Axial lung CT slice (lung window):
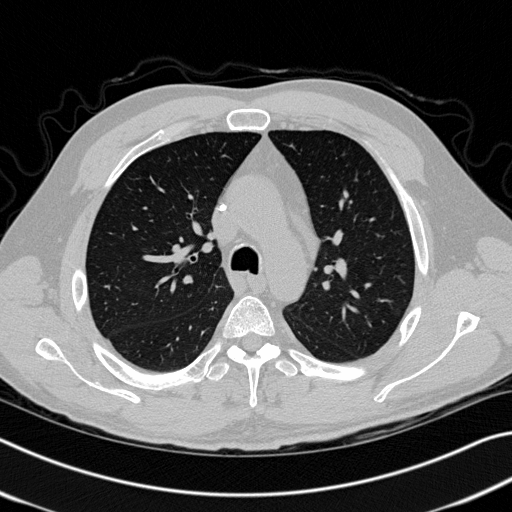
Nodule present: no